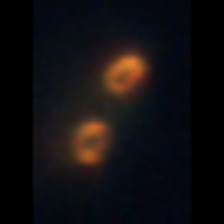
Taxon: Chaetoceros
Group: Diatoms